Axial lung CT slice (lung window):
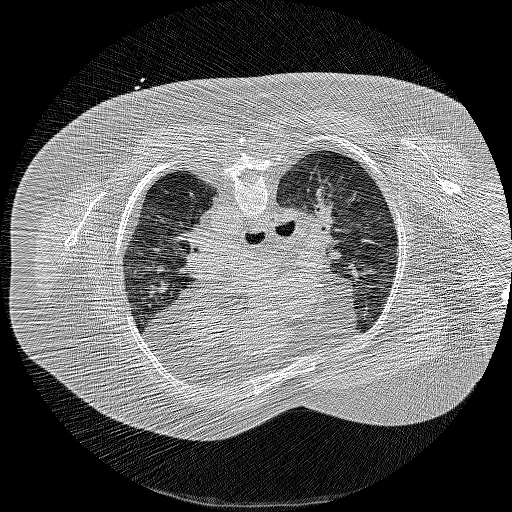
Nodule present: no